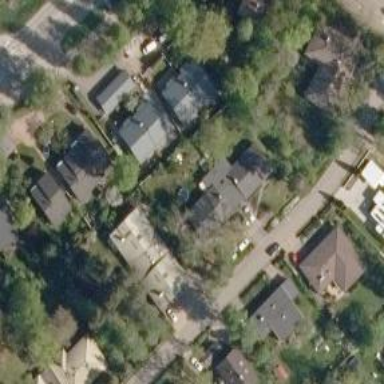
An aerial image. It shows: Residential garden area classified as leisure land.